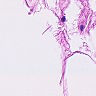
Metastatic tissue present: no